Question: This is something I encountered while using the C# IList collections
'''
IList<MyClass> foo = new List<MyClass>();
var bar = new List<MyClass>();
foo.AddRange() // doesn't compile
bar.AddRange() // compile
'''
As far as I know, in C# (on the contrary of C++) when we create an object with this syntax, the object type get the right side (assignment) and not the left one (declaration).
Do I miss something here !
'EDIT'
I still don't get it, even after your answers, foo and bar have the same type !

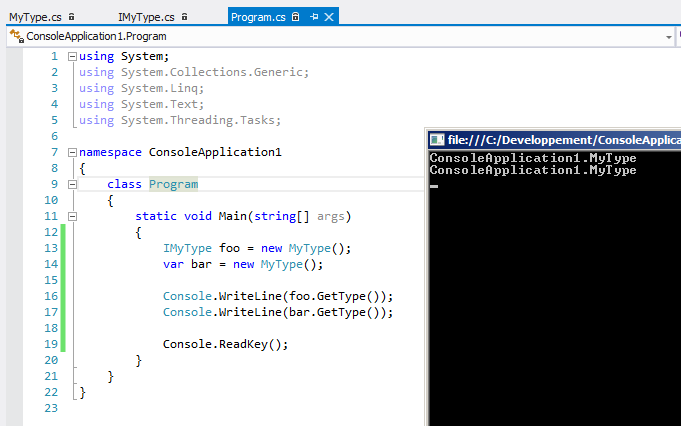
Answer: There's nothing so subtle going on here:
- 'IList<MyClass>''IList<T>'- 'List<MyClass>''List<T>'
That's all. It would be just the same in C++.
Update: In the edited-in addition, you're calling GetType(), which gets the run-time type of the object - at compile time the compiler is looking at the static type of the foo and bar variables.
Thinking about 'Object myObj = "MyString"' might make things clearer, because there is a more obvious difference between an 'Object' and a 'String', even though they have the same inheritance relationship as IList and List